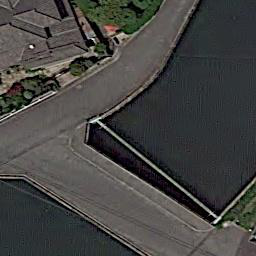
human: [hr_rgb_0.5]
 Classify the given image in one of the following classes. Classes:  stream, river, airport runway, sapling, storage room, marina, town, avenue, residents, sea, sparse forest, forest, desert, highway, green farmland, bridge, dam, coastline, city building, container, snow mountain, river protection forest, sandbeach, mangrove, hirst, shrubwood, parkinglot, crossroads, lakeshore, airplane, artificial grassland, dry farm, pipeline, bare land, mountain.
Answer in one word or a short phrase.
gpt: bridge